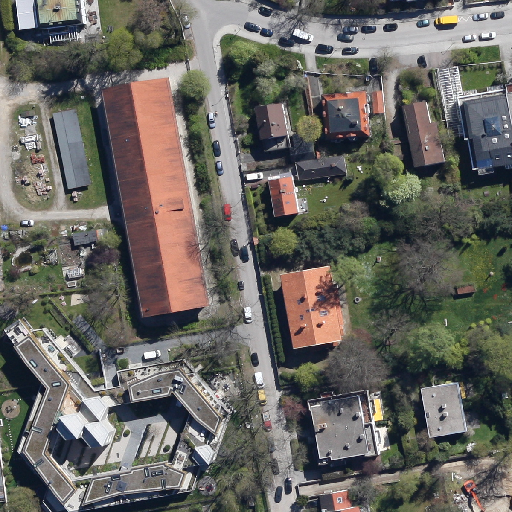
Referring expression: vehicle